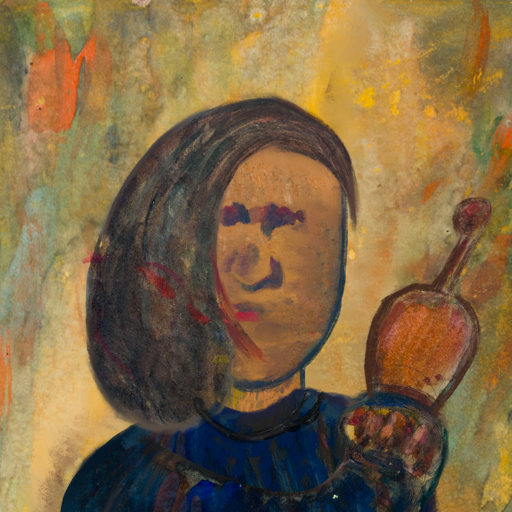
Background: Comrade, Head And Neck Front: In_The_Sun, Face Front: In_The_Sun, Bust: Pipe, Hair Front: Gypsy_Mother, Head Accessory: Blank, Second Necklace: Blank, Necklace: Orphan, Baby: Blank